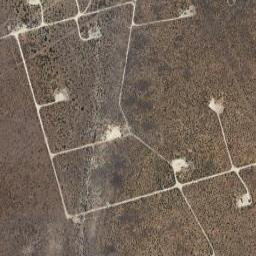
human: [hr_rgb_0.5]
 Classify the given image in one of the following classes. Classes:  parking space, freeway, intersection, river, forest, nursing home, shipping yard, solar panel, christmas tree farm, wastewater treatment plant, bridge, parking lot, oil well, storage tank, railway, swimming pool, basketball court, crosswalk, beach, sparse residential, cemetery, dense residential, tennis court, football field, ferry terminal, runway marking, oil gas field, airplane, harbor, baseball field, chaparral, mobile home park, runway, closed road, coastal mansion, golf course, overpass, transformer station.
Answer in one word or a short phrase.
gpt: oil gas field